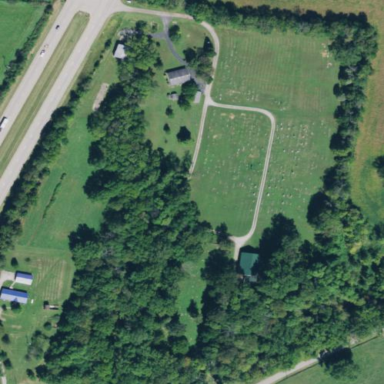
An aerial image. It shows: Cemetery.